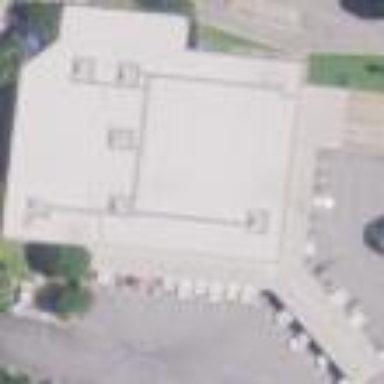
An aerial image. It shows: Building that serves as post office.